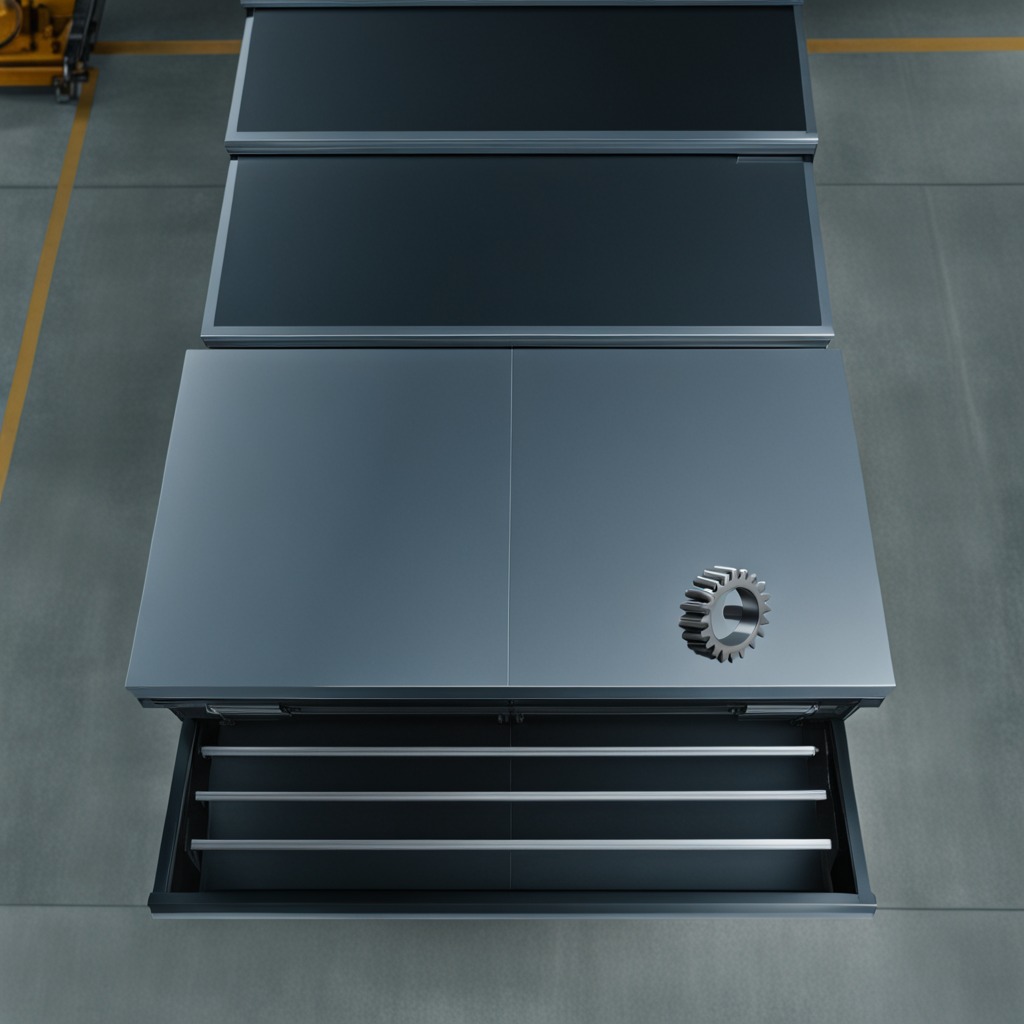
A steel gear with teeth is lying on the toolbox surface.